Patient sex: F
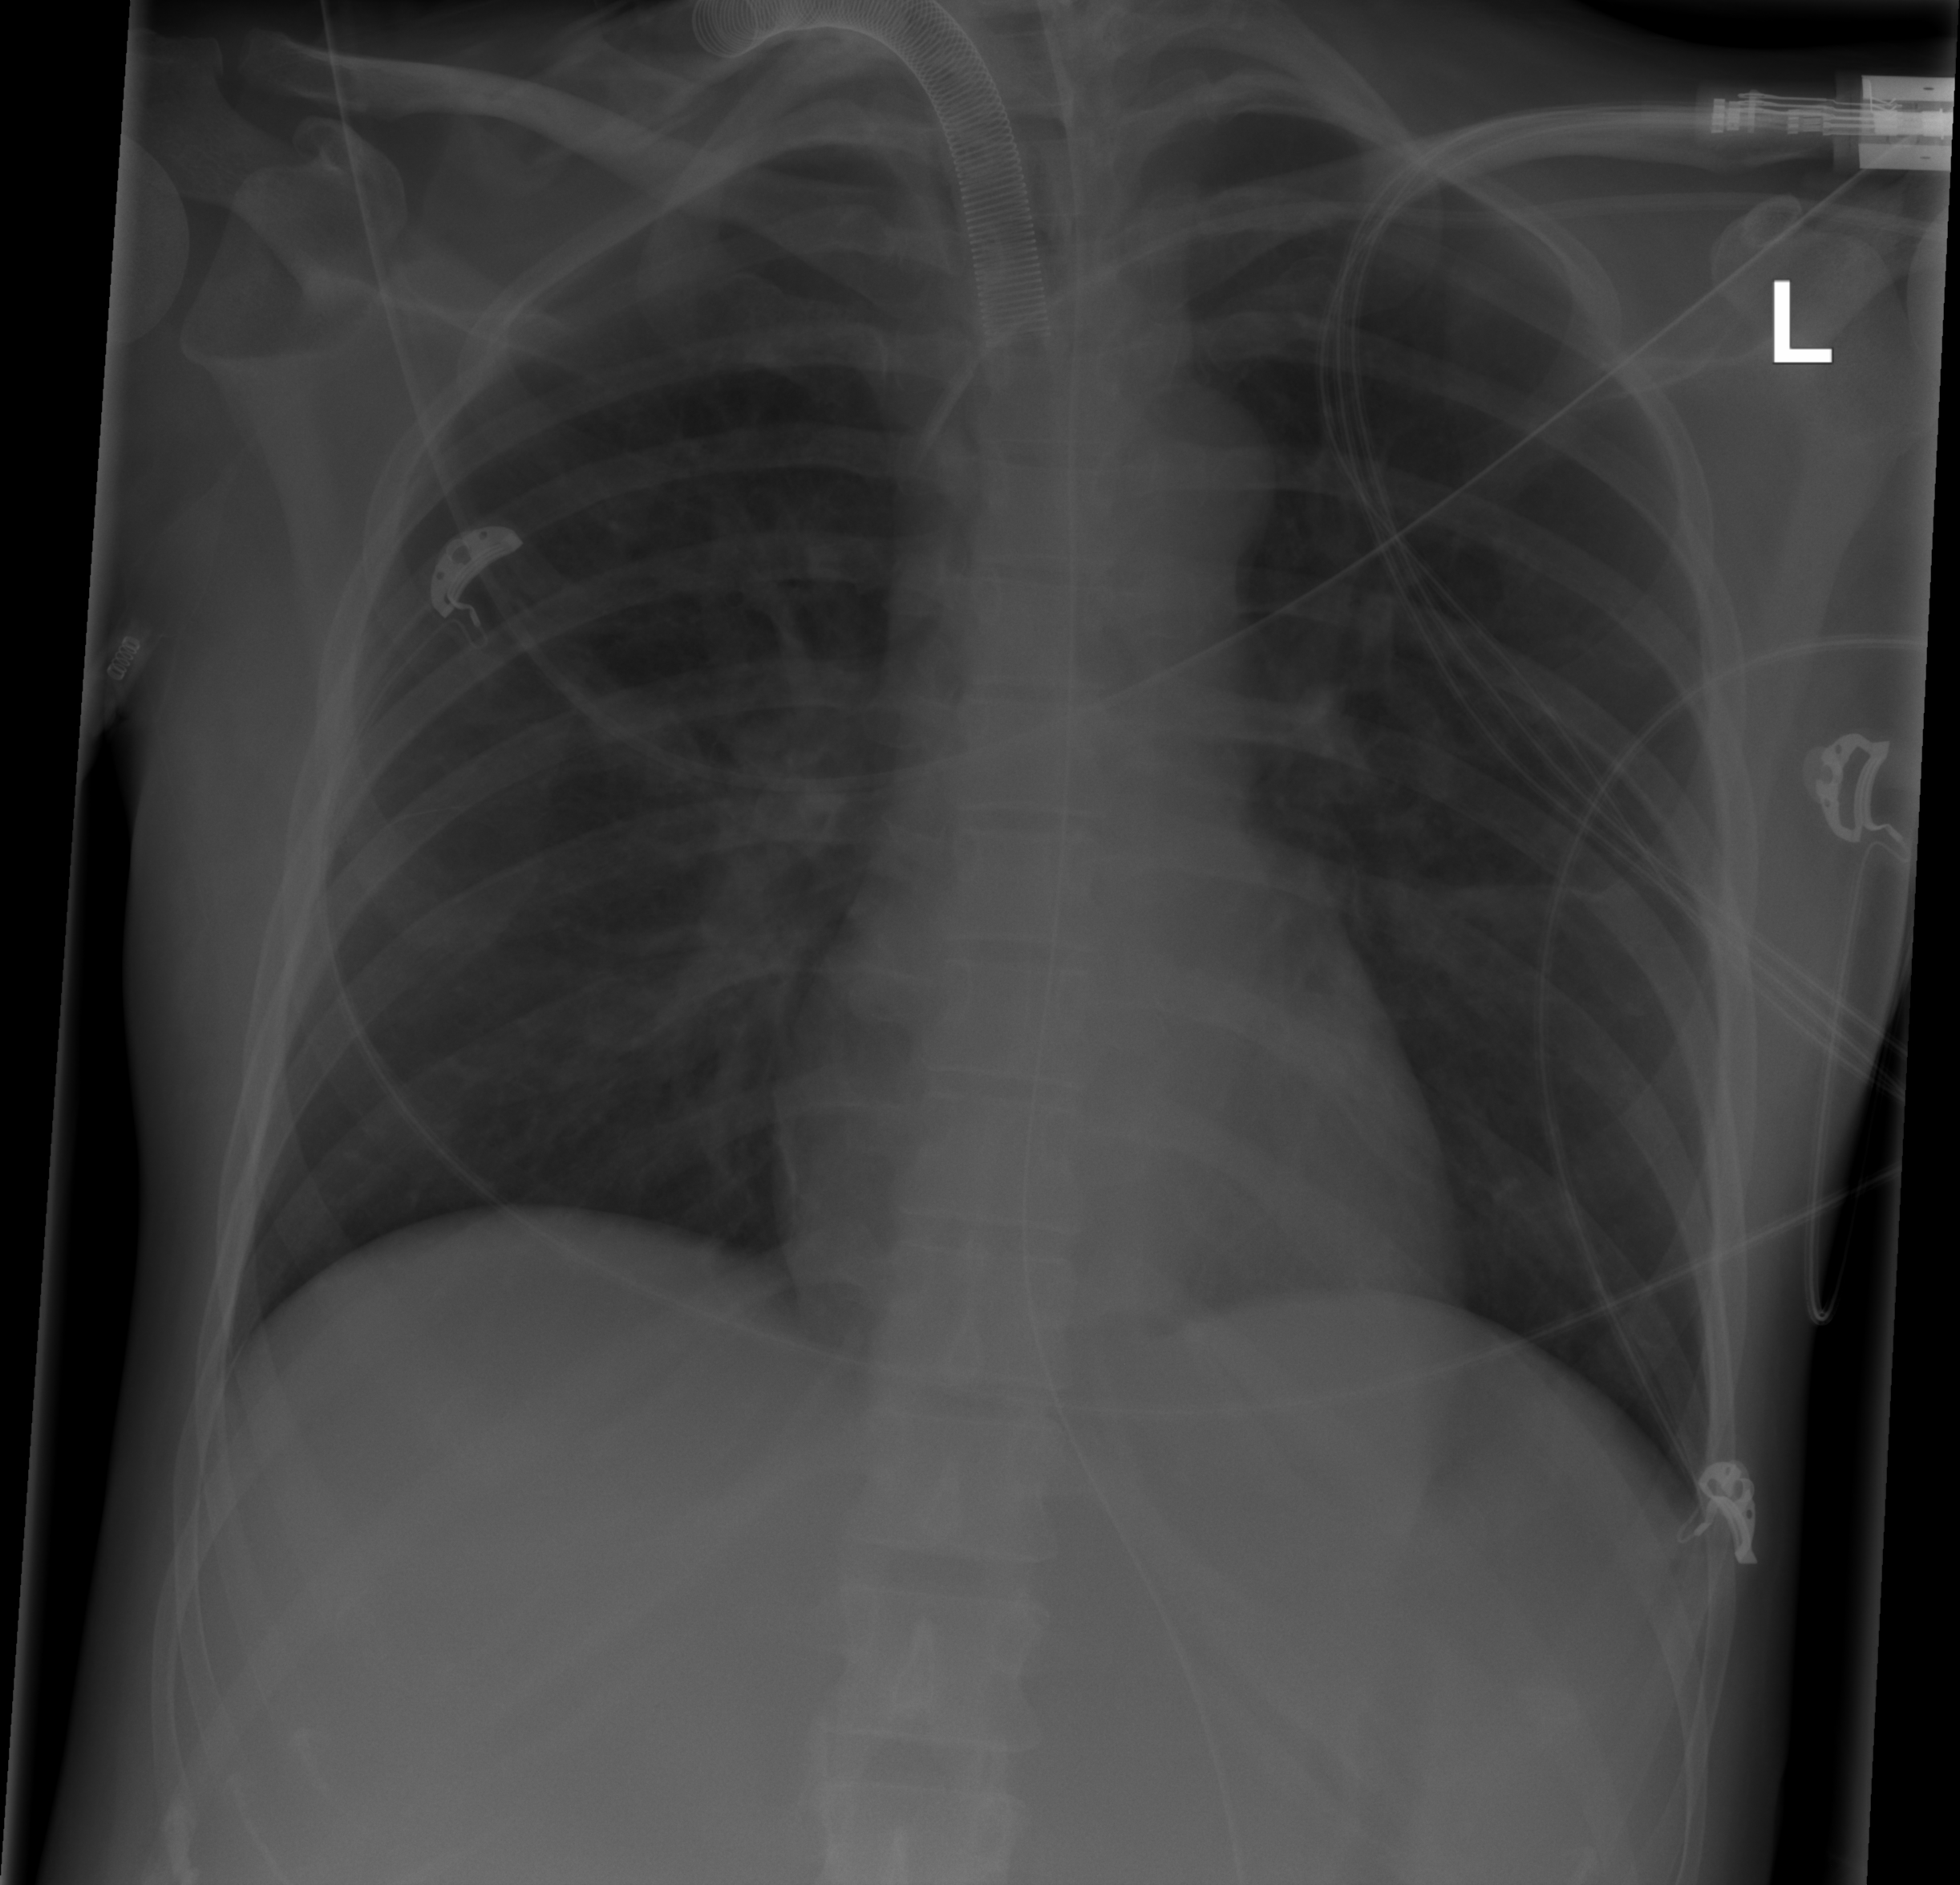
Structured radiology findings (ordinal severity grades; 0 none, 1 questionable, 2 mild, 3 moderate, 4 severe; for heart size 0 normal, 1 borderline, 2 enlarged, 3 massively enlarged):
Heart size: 0
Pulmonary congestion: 0
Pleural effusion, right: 0
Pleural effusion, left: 0
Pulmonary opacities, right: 0
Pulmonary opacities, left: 0
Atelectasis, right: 0
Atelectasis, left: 2